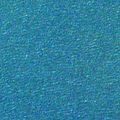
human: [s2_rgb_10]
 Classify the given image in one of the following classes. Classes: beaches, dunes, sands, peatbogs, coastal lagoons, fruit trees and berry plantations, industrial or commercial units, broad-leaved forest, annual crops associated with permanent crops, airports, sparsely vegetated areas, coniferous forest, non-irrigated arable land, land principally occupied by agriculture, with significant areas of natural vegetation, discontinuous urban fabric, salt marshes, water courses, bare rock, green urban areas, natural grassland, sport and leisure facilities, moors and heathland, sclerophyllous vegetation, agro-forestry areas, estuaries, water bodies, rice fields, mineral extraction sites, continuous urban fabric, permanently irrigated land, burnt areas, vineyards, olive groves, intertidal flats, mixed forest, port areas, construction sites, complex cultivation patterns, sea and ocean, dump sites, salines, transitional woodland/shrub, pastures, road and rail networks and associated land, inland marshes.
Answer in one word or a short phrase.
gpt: sea and ocean